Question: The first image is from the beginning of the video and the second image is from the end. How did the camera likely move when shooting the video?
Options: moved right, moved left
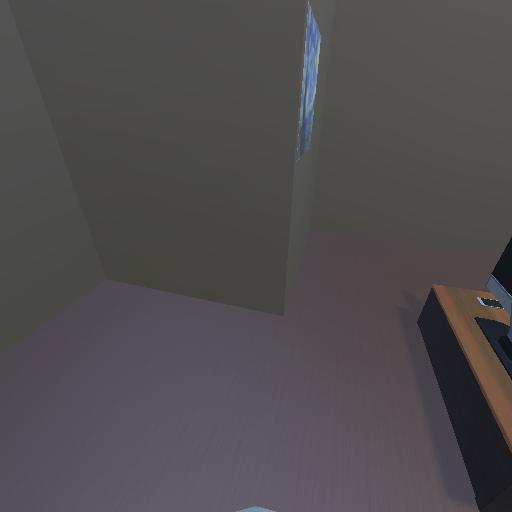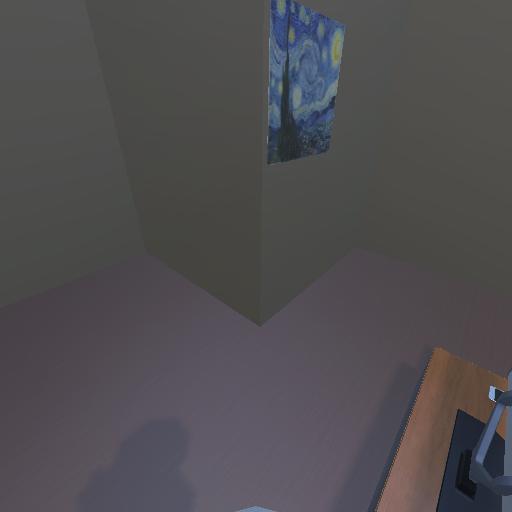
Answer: moved right